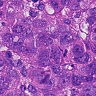
Metastatic tissue present: yes